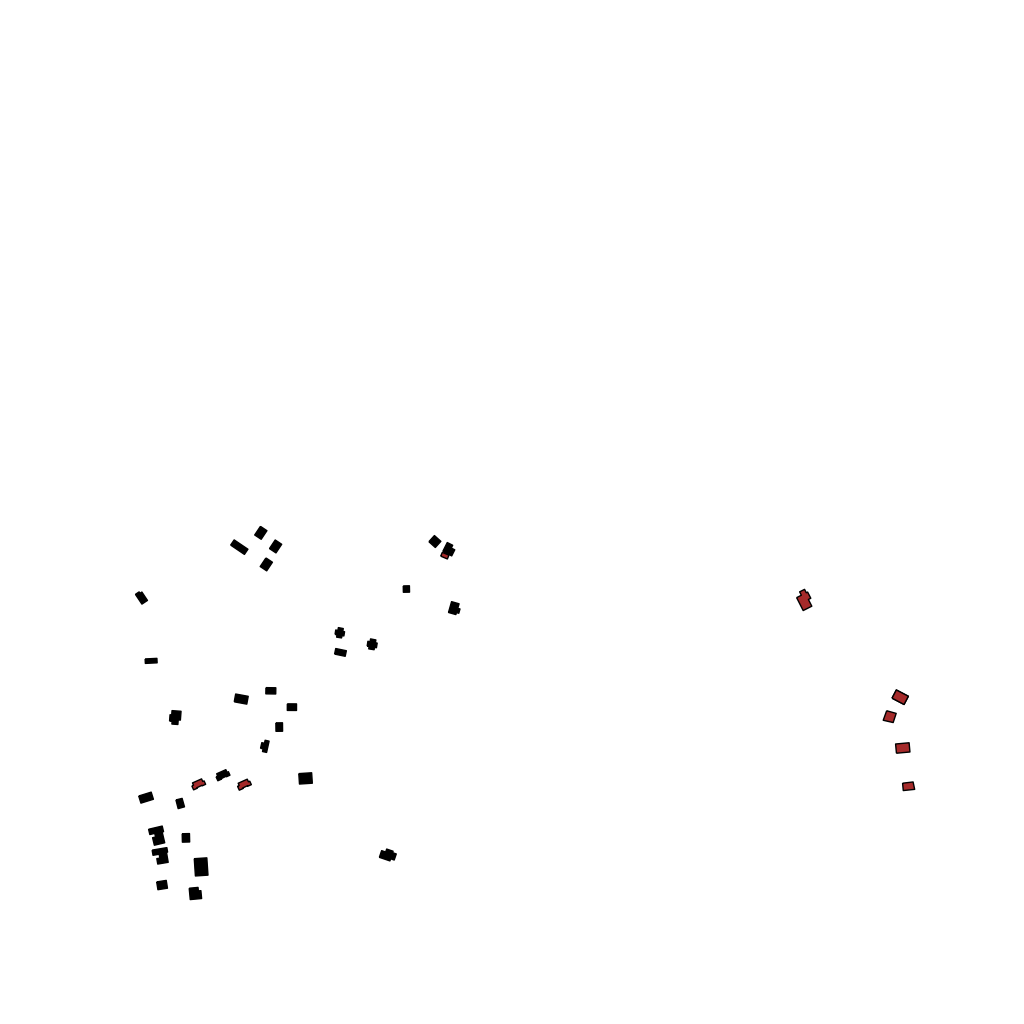
Tags: overhead vector_map, recreation, residential, special, individual_rise, density_1, Building, Facility, 1.0 km²